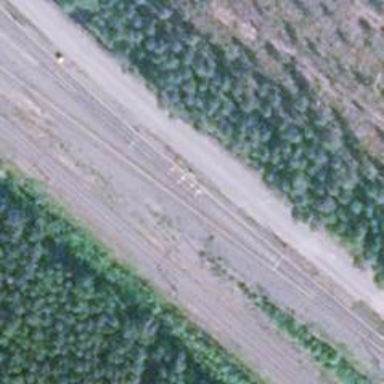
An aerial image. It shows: Railway with continuous electrified contact line.